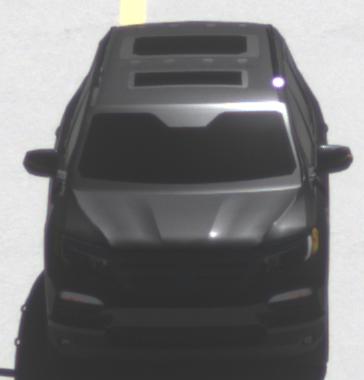
Make: Honda
Model: Pilot
Detailed model: 3
Model produced from: 2015
Model produced until: 2022
Doors: 5
Color: black
Road condition: dry road
Daytime: midday
Contrast: high contrast